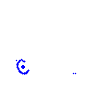
Particle: proton